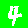
Digit: 4